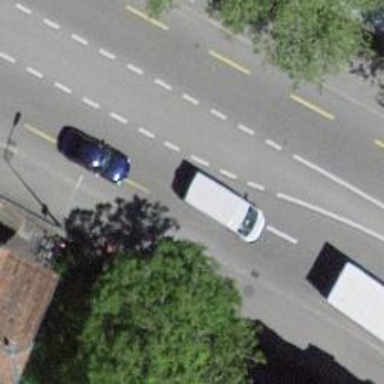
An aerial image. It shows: Primary highway with asphalt surface. There are sidewalks on both sides and lanes for cycling in both directions.